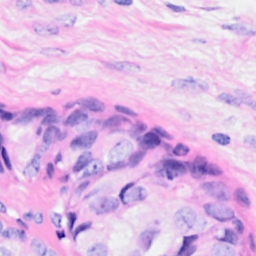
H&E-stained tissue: Breast